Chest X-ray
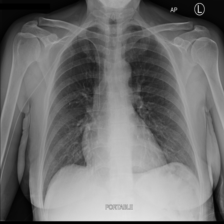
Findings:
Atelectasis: negative
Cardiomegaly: negative
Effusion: negative
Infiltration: positive
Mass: negative
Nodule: negative
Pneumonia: negative
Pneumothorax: negative
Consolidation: negative
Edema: negative
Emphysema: negative
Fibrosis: negative
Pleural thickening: negative
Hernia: negative